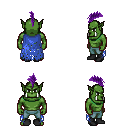
a pixel art fantasy rpg character, male body template, orc, green skin, blue tattered cape, teal pants, purple mohawk hairstyle, black shoes, four views (front, back, left, right), 2x2 character sprite sheet, small pixel art, hard edges, no anti-aliasing